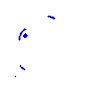
Particle: proton